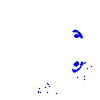
Particle: electron